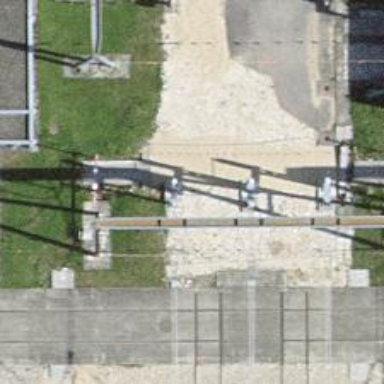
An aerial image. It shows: Insulator used in power systems.